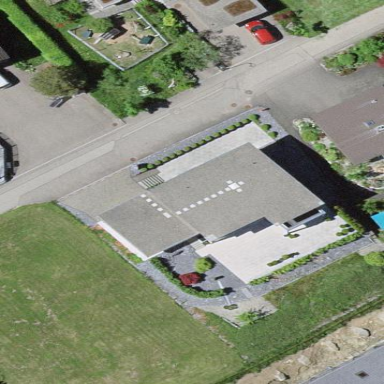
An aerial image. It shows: Detached building.